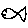
Label: fish